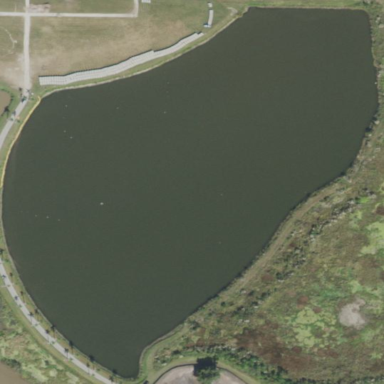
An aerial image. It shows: Pond surrounded by natural water.